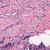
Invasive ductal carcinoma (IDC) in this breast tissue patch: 1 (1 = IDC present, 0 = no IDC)